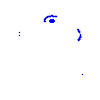
Particle: kaon